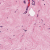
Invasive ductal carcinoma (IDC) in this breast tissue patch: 0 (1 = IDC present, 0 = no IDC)